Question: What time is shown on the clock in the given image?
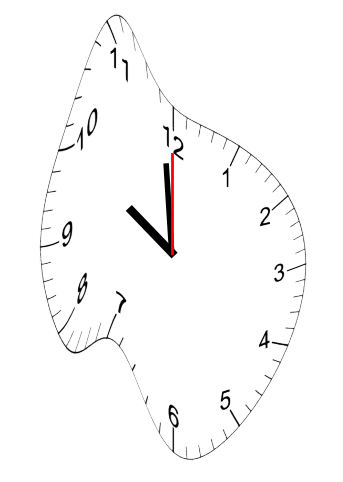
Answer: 09:59:00